Question: USING ASP .Net MVC 4 , Razor View
I have a 'CheckBoxFor':
'''
<div class="editor-checkbox-field">
@Html.CheckBoxFor(model => model.Is2ndMailBody, new { @name = "secMailBody", @id = "secMailBody", @class = "secMailBody", @onclick = "disable(this.form.secMailBody)", @value = "Create Table", @text = "Create Table" })
</div>
'''
But the CheckBox itself is showing. How can i show a text what the CheckBox for?
my model has :
'''
public bool IsChecked { get; set; }
'''
javascript is working fine and css also. I just want to know how i can show a text for this checkbox?

I want the text in the right side of the check box.
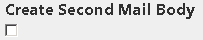
Answer: Answer 1: Just put the string right after the CheckBox like below.
'''
<div class="checkbox">
<label>
@Html.CheckBoxFor(m => m.Is2ndMailBody) Create Second Mail Body
</label>
</div>
'''
Answer 2: In Model,
'''
[Display(Name = "Create Second Mail Body")]
public bool Is2ndMailBody{ get; set; }
'''
In View
'''
<div>
@Html.CheckBoxFor(m => m.IsChecked)
@Html.LabelFor(m => m.Is2ndMailBody)
</div>
'''